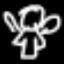
Label: angel